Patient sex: M
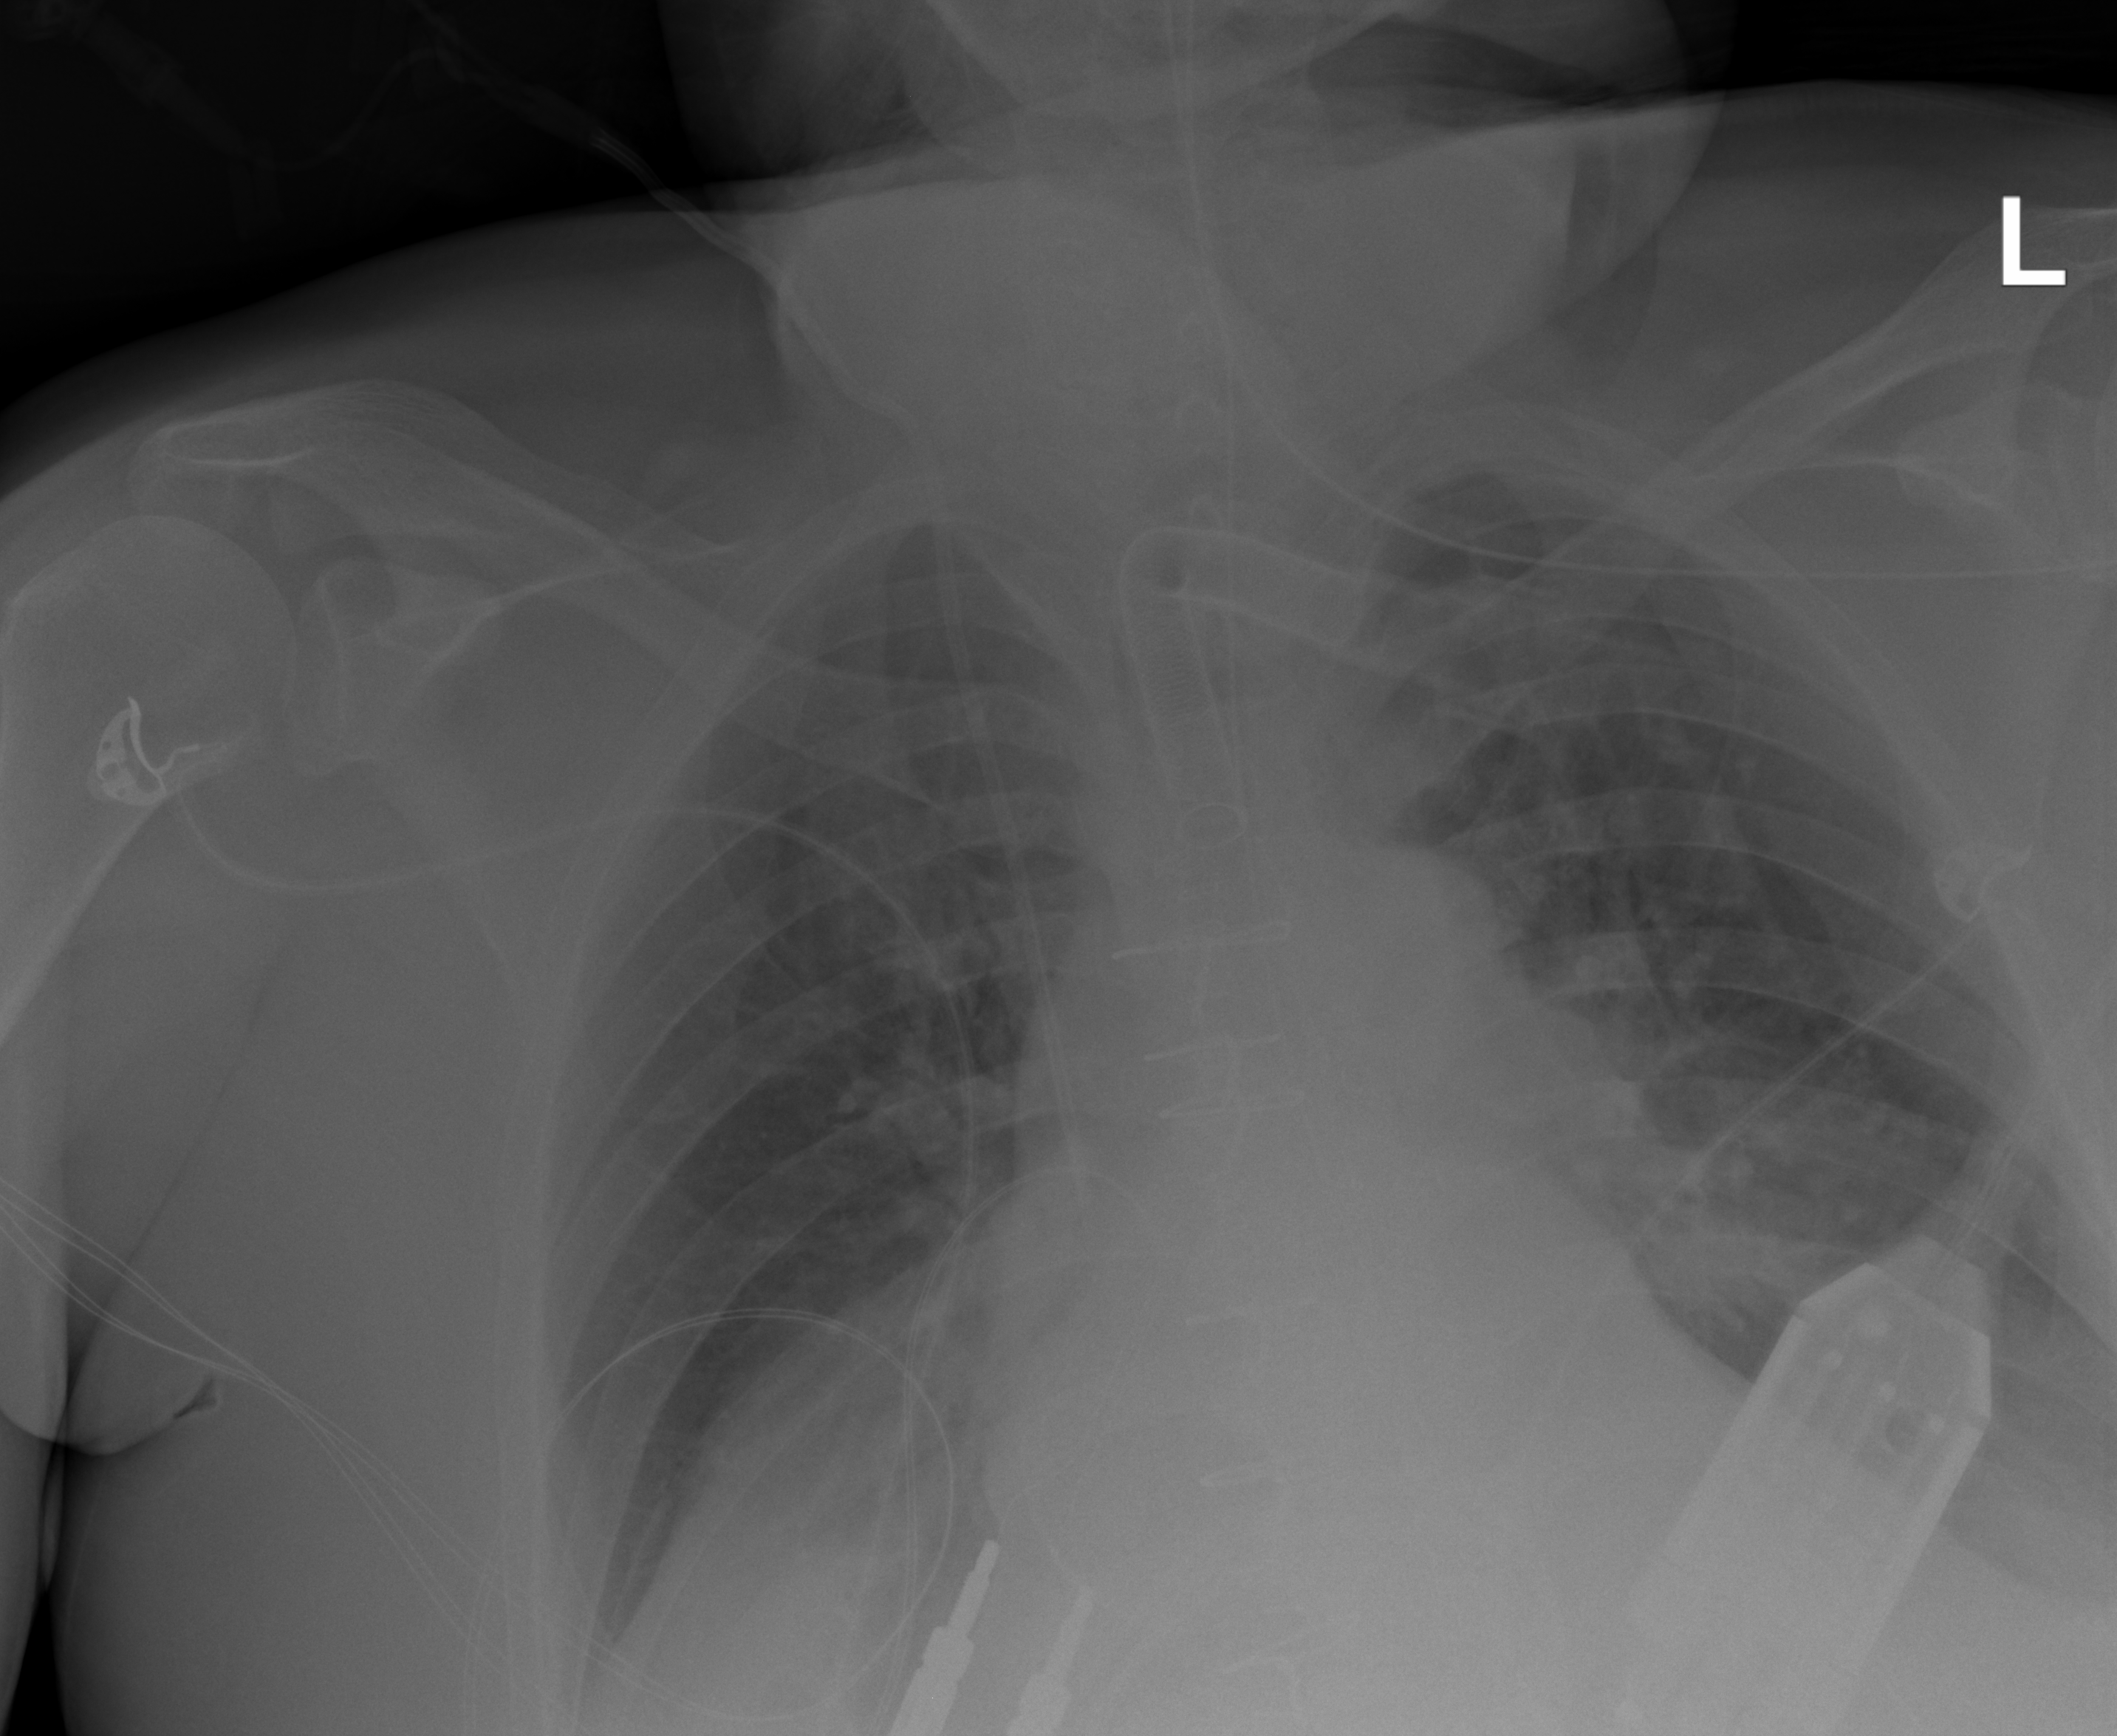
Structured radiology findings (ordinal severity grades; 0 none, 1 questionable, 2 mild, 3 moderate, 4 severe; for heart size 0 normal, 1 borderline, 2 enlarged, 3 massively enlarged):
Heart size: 2
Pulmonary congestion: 2
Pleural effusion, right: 0
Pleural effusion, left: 2
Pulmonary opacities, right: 1
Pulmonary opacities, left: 2
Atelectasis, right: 2
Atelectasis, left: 2